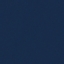
Land use / land cover class: SeaLake